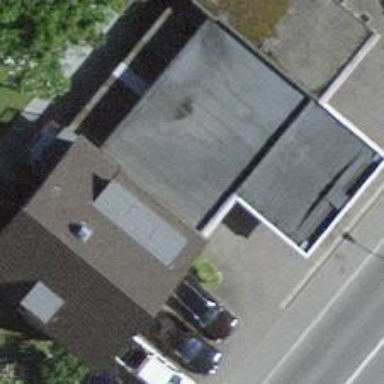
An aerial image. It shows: Fuel station.